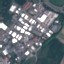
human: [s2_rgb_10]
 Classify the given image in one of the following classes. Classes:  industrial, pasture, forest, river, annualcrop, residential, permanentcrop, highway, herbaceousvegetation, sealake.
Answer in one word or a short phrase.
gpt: Industrial